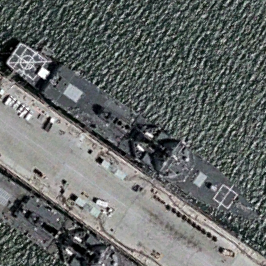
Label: destroyer